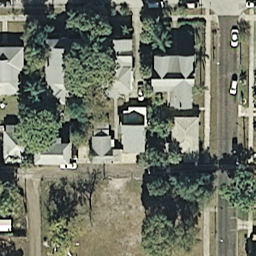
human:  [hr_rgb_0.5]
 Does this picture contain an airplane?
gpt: no

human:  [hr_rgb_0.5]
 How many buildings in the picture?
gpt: four

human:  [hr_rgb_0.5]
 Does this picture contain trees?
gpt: yes